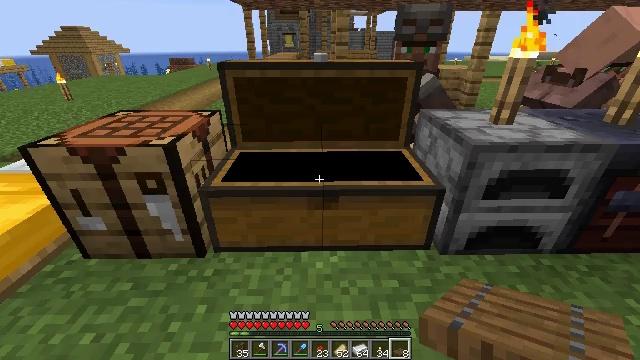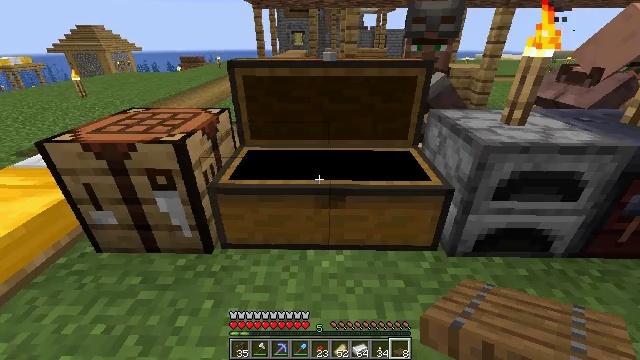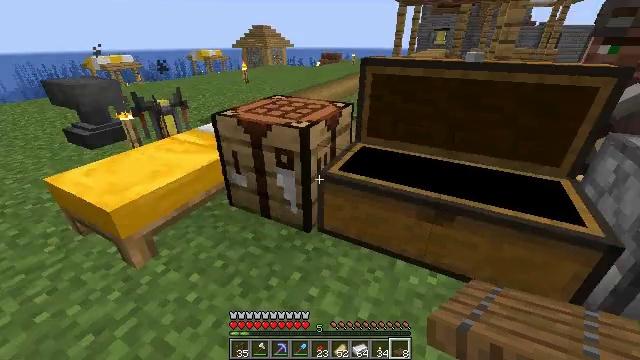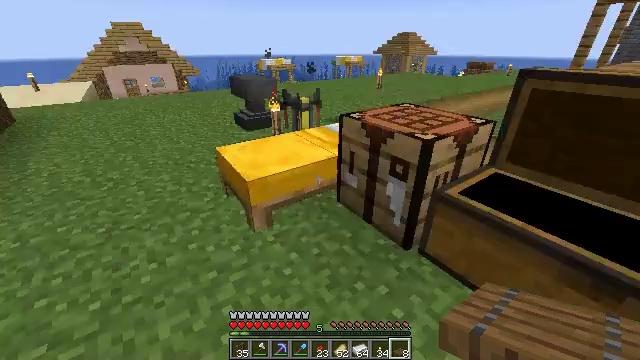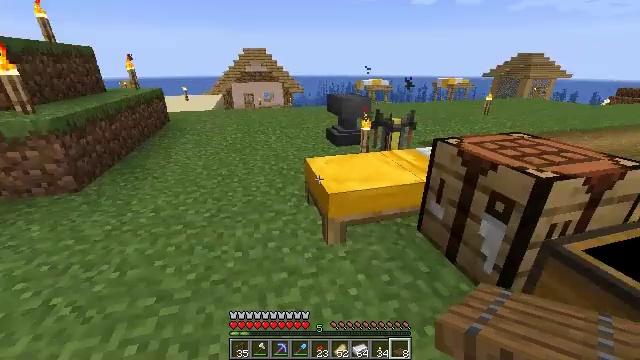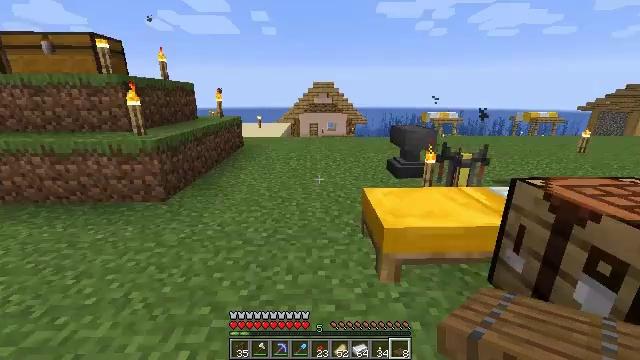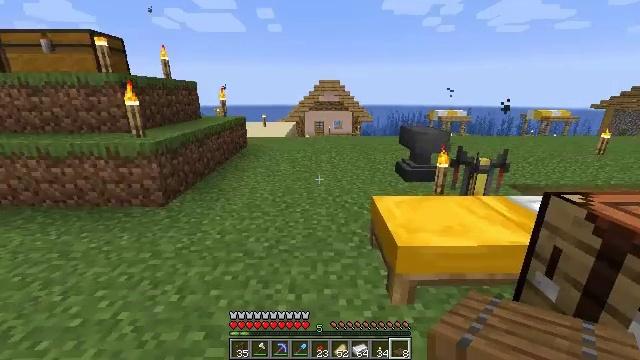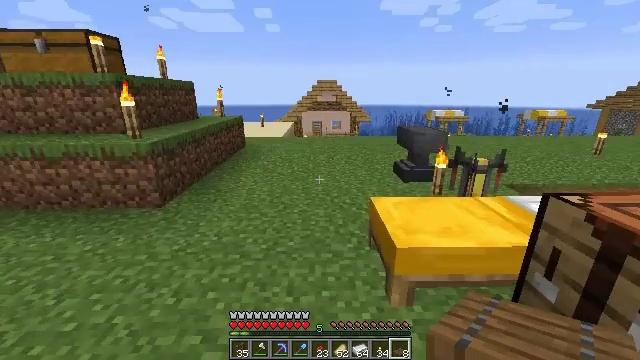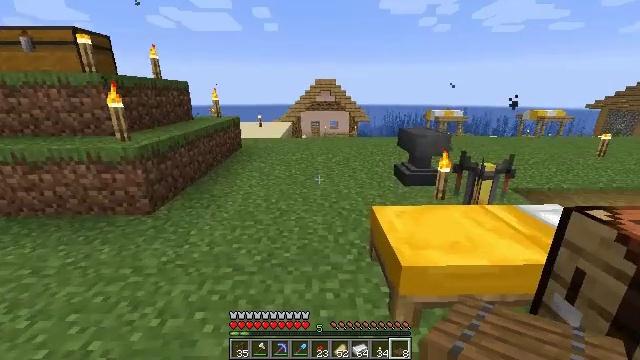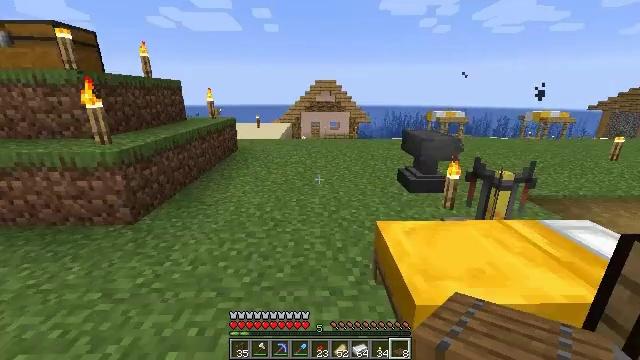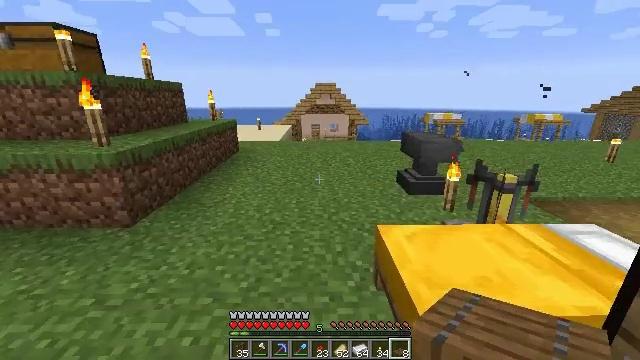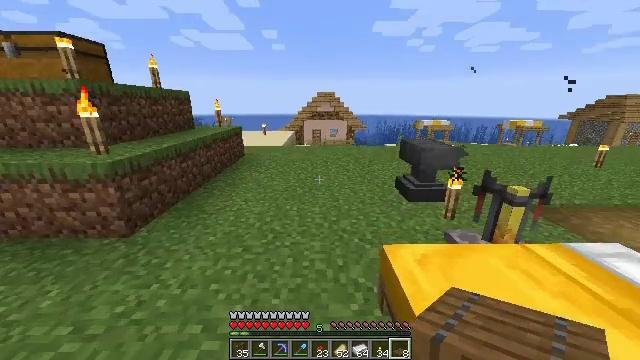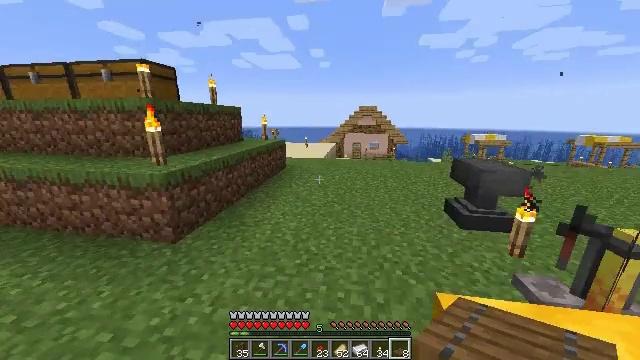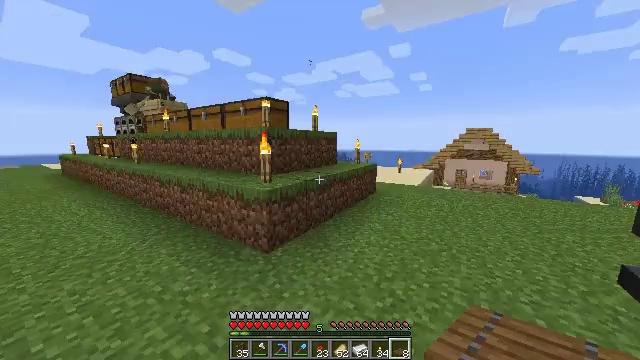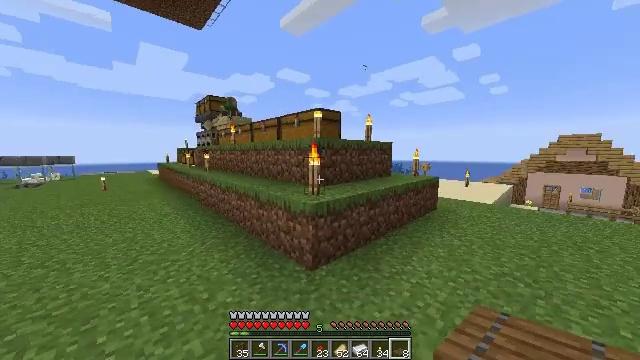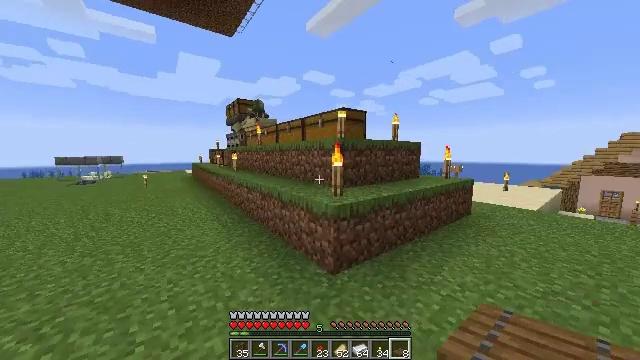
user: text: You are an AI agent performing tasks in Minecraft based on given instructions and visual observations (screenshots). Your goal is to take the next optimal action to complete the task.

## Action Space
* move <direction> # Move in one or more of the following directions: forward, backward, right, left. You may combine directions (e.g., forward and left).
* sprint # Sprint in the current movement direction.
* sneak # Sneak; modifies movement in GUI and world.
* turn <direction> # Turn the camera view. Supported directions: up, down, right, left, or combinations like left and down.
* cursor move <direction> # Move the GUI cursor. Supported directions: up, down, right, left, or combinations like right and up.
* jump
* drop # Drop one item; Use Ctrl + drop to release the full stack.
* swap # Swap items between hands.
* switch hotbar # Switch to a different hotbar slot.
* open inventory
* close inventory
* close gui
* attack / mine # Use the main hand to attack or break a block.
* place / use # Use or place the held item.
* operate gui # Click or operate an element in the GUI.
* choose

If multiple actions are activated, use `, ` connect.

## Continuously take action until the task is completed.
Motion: motion action
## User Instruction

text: Combine sticks and spruce planks to craft a spruce fence gate.
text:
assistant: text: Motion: turn left
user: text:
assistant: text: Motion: turn left
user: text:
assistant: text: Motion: turn left and up
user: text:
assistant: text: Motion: turn left and up
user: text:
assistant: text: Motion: move forward, turn left and up
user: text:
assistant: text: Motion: move forward, turn left
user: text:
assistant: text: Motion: move forward
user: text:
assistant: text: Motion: move forward
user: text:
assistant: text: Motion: move forward, sprint
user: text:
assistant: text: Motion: move forward, sprint
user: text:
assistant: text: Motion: move forward, sprint
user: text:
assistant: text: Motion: move forward, sprint, turn left and up
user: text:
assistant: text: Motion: move forward, turn left and up
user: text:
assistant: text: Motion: move forward, sprint, turn left and up
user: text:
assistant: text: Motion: move forward, sprint, turn left
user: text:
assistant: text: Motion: move forward, sprint, turn left
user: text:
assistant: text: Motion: move forward, sprint, turn left
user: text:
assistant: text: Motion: move forward, turn left
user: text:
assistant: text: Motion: move forward, jump
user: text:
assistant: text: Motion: move forward, jump
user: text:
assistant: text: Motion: move forward, jump
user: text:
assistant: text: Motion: move forward, jump
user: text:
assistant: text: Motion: move forward, jump
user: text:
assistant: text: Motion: move forward, jump
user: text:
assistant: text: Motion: move forward, jump
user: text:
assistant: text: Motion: move forward, jump
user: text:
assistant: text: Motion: move forward, turn down, jump
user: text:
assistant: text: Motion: move forward, sprint, turn down, jump
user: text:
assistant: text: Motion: move forward, sprint, turn down, jump
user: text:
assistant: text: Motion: move forward, sprint, jump